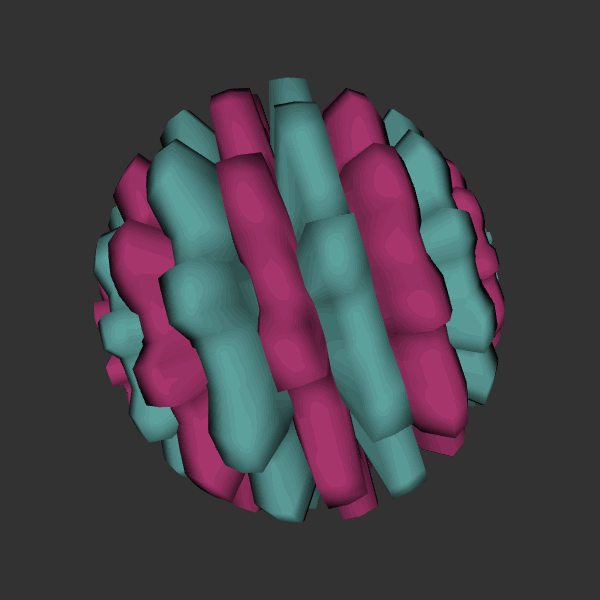
Background: dark